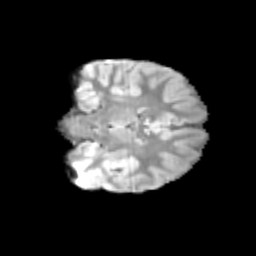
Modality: T2w
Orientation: coronal
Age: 9
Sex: male
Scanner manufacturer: siemens
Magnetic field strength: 3 T
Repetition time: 3.8 s
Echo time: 0.07 s